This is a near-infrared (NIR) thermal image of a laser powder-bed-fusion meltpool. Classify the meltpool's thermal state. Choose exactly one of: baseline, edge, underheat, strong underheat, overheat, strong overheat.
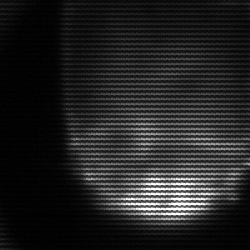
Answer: edge